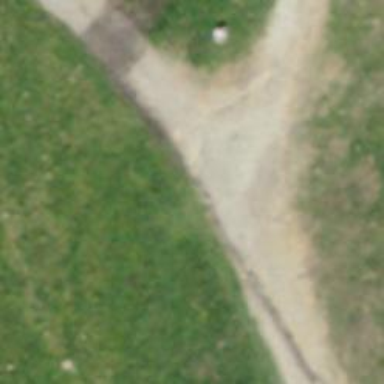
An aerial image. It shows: Gravel road of unclassified type. It appears to be downhill path.